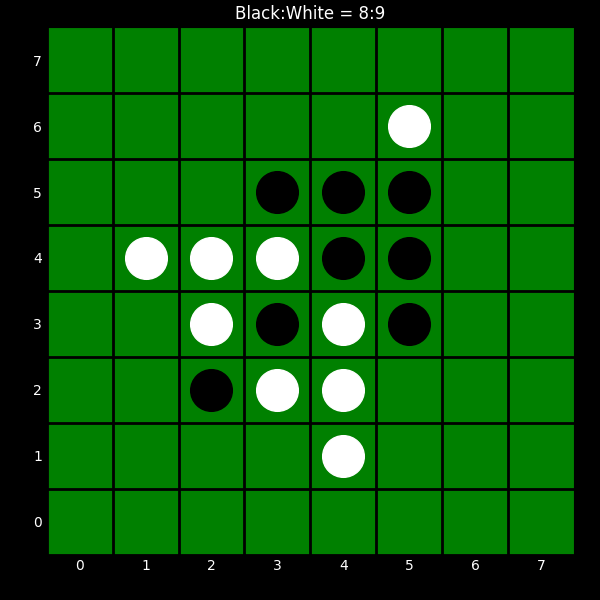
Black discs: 8
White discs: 9